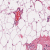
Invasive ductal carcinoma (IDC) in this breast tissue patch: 0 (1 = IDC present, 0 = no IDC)